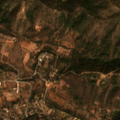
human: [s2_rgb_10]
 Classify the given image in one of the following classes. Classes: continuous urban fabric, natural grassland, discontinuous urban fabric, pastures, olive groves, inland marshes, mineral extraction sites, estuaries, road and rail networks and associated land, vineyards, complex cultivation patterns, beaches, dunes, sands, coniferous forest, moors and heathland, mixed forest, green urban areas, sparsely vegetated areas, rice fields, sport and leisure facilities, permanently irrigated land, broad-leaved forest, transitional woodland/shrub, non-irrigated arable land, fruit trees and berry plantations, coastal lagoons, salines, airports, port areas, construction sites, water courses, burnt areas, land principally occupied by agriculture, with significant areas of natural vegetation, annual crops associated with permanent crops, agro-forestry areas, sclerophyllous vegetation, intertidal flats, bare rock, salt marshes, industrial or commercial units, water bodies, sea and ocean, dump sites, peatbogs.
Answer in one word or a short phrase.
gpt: annual crops associated with permanent crops, broad-leaved forest